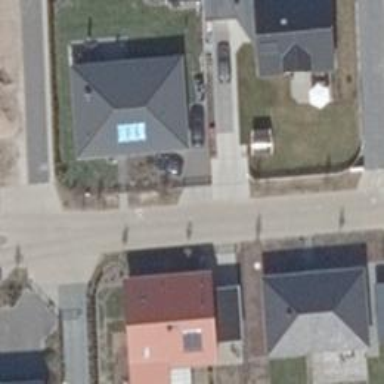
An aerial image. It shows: Driveway leading to service road.